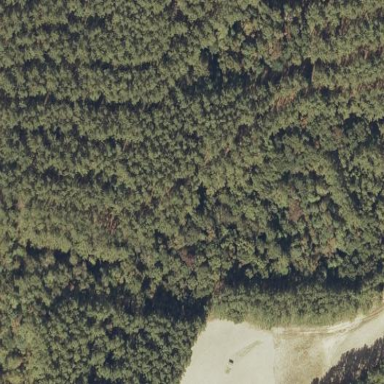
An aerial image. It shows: Mixed leaf woodland.